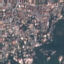
Label: Residential